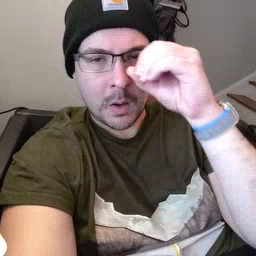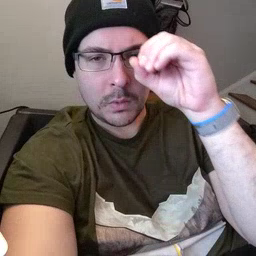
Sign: owl